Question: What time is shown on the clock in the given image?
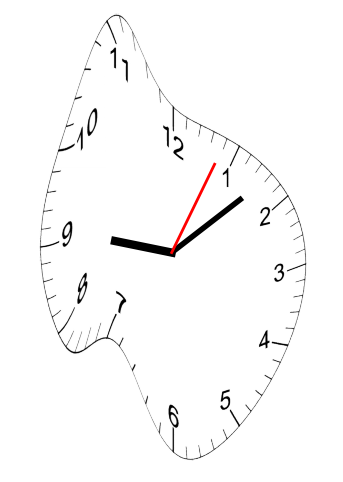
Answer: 09:08:04